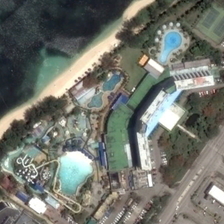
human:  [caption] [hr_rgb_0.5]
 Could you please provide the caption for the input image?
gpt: many white resting areas are on the beach .

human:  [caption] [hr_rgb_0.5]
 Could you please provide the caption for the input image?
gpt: some buildings and many green trees are near a piece of dark green ocean .

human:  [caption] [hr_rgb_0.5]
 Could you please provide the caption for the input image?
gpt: some buildings and many green trees are near a piece of dark green ocean .

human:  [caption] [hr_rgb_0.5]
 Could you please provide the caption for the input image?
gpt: a red house and trees around the spa pool .

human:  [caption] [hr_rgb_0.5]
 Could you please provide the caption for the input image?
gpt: many white resting areas are on the beach .